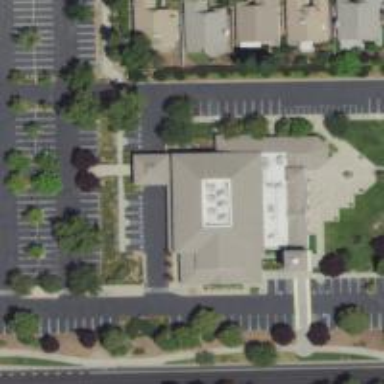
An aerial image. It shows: Building serving as place of worship.